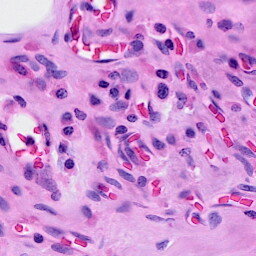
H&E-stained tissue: Breast